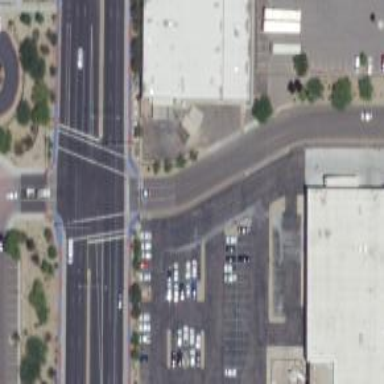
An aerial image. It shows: Solid stop line on the road marking.